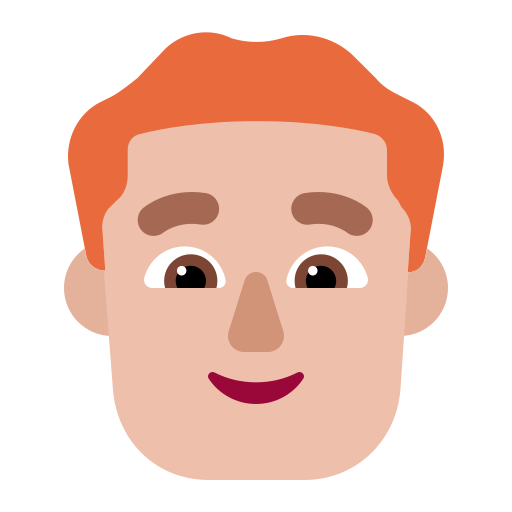
man red hair flat  light